Field crop: maize
Growth stage: 2
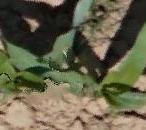
Species: maize